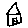
Label: house